Question: <URL>
The proposed answer is (a.):
'''
a. 30(PC Read)+250(IM)+25(Mux)+150(RF)+25(MUX)+200(ALU)+25(mux)+20(Setup) = 725 ps
b. 30+250+25+150+25+200+250+25+20= 975 ps
c. 30+250+25+150+25+200+250=930 ps
d. 30+250+25+150+25+200+5+5+25+20=735 ps
e. 30+250+50+150+25+20=525 ps
f. 30+250+25+150+25+200+25+20=725ps
g. 975 ps
'''
## Datapath

As you can see on the proposed answer the latency of the controller is never accounted for. Similarly, The latency of the sign extend isn't also accounted for in part "f".
My solution for part "a" of the question would be exactly the same as the proposed answer but I would add 50 for the controller, and for part "f" I add also 50 for the sign extend.
So is the proposed answer correct? Or am I?
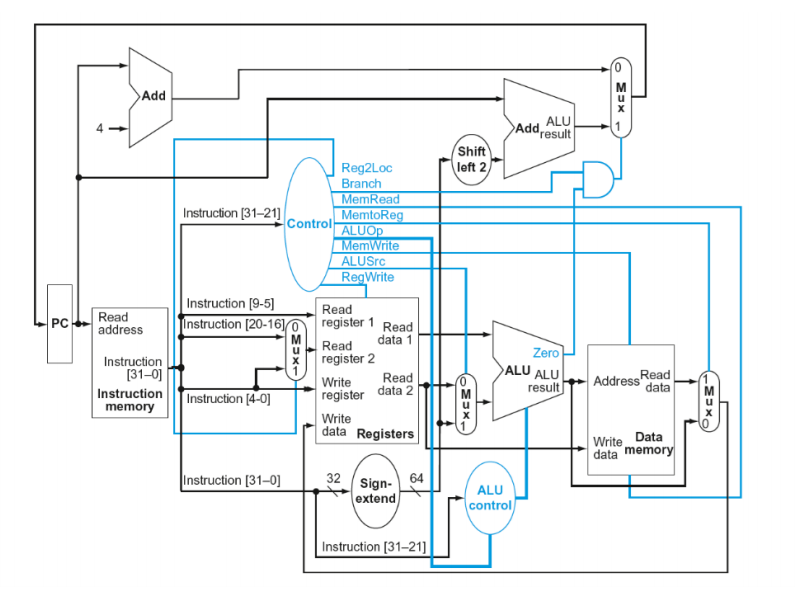
Answer: You can compute the timing for every subcomponent, working mostly left to right. From that you can compute the maximum time needed for any cycle, or evaluate with a constraint like consider R-Type instructions only.
The approach to computing the timing of a subcomponent is:
- -
Since the PC subcomponent has no inputs at the start of this cycle, we can identify its start time at 0. Then its latency is 30ps (read register) so its endTime is 0+30ps.
Given that, we can determine the endTime of the Instruction Memory and the PC+4 adder by using 30ps as their startTime and adding their respective latencies.
The pc+4 adder gets good input at 30ps, so that's its startTime, and its latency is 150ps; it generates a good output at 180ps.
Similarly, the mux in front of the register file gets good input at 30ps, and its latency is 25ps; thus that mux offers good output by 55ps.
The register file has three inputs relevant here, attached to components having endTimes of 30ps, 55ps, and 30ps, respectively; thus startTime for the register file component is 55ps...
And so on. As you go further, you'll see that the latency of some quicker components is hidden by the latency of other slower components or paths.